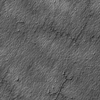
Label: not_dusty